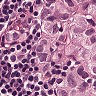
Metastatic tissue present: yes